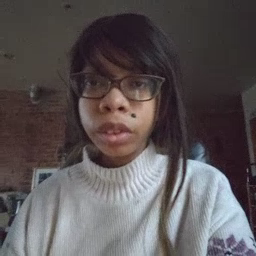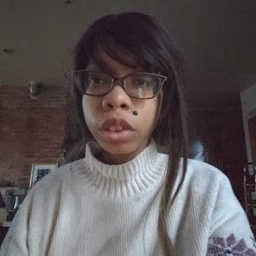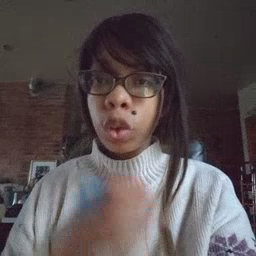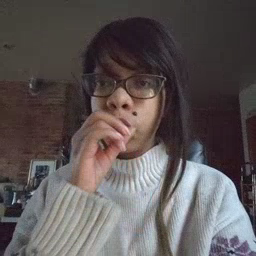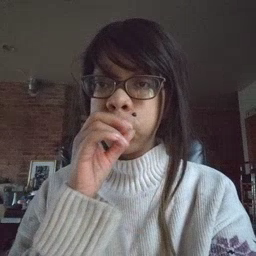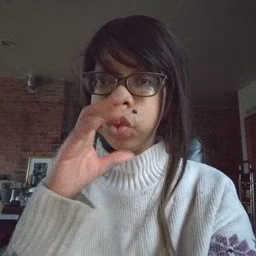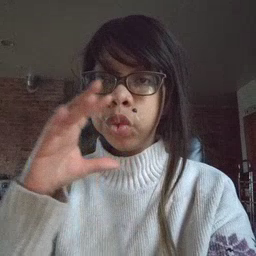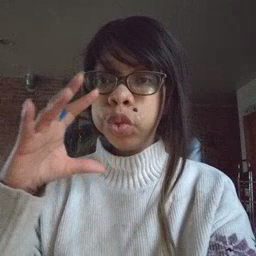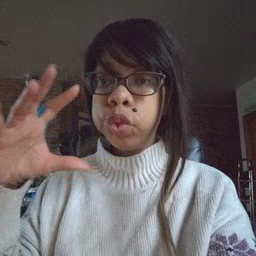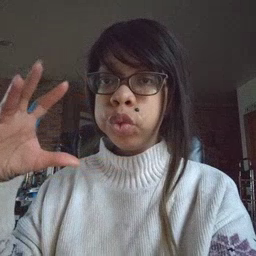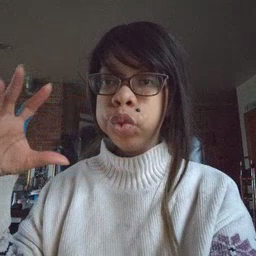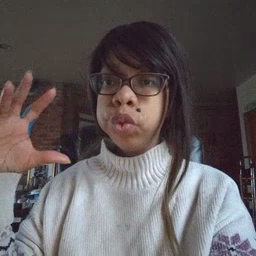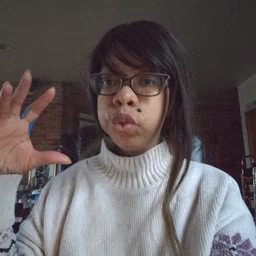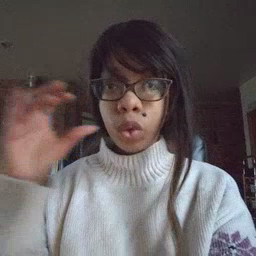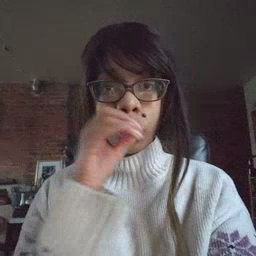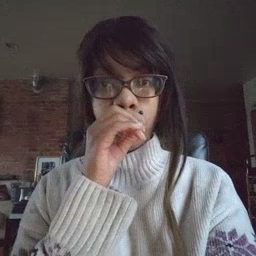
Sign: balloon